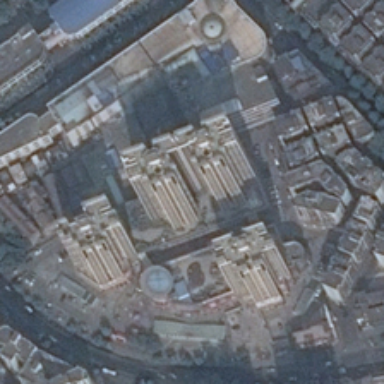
The brown is in the fanshaped area surrounded by some trees .